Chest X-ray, AP view. Patient: 40 years old, sex F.
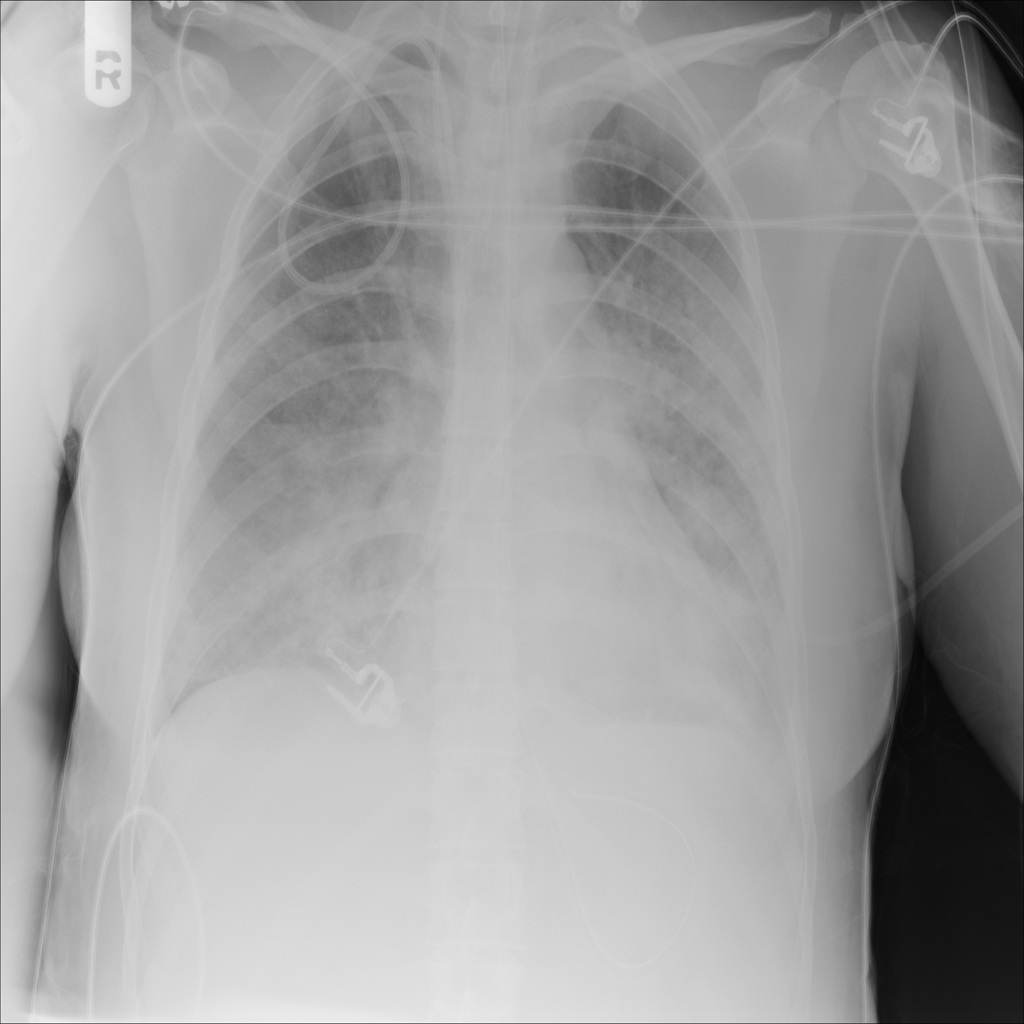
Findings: Infiltration